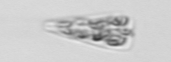
Label: Licmophora